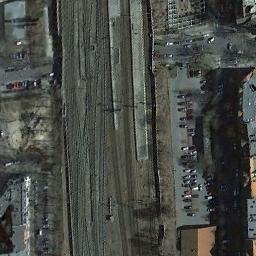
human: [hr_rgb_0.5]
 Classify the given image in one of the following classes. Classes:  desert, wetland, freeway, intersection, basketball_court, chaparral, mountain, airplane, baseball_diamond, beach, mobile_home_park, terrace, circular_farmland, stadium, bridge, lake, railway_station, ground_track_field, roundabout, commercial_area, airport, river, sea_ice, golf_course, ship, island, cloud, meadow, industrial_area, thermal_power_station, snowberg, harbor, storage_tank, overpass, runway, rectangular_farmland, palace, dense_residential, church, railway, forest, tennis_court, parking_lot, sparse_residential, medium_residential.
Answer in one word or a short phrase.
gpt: railway